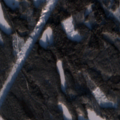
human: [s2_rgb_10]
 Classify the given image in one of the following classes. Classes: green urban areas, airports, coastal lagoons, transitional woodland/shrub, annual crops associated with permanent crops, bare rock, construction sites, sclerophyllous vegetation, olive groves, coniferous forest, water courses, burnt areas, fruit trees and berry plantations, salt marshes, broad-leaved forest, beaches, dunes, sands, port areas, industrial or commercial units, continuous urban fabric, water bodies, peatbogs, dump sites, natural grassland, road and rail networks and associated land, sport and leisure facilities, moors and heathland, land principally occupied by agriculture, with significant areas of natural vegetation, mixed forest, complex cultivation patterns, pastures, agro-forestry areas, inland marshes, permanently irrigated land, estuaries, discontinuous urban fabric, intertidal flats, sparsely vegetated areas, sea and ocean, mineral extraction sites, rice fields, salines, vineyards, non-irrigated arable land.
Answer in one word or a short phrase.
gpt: coniferous forest, mixed forest, transitional woodland/shrub